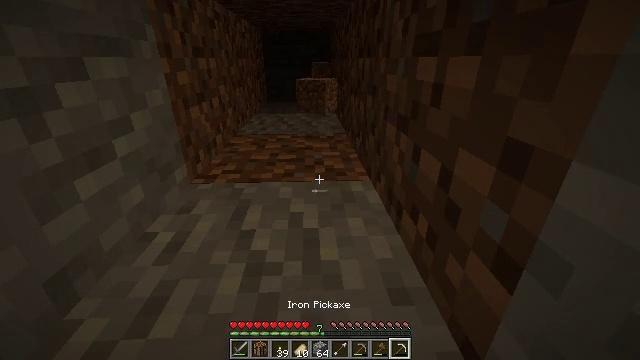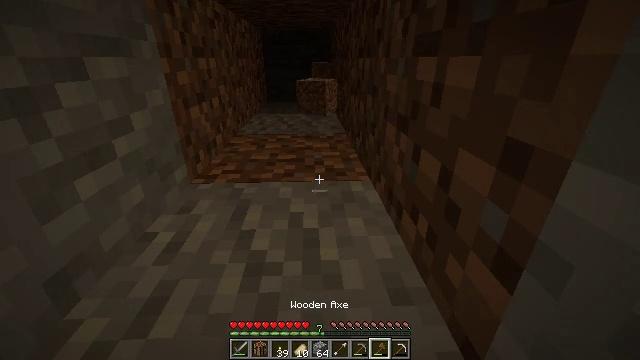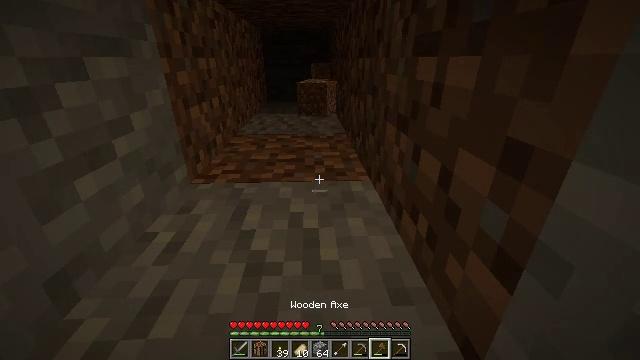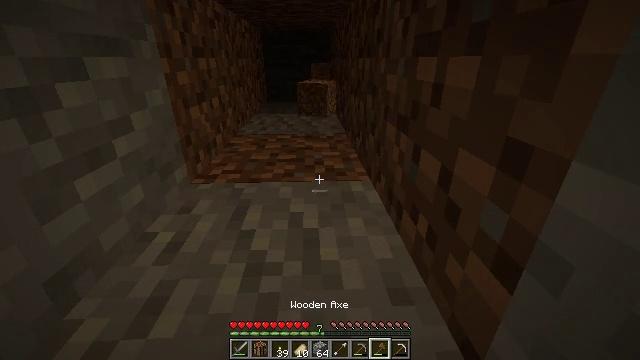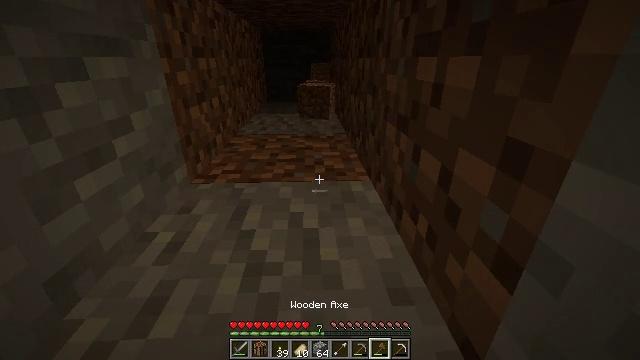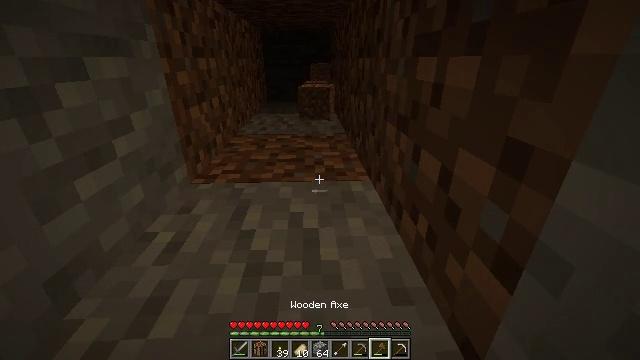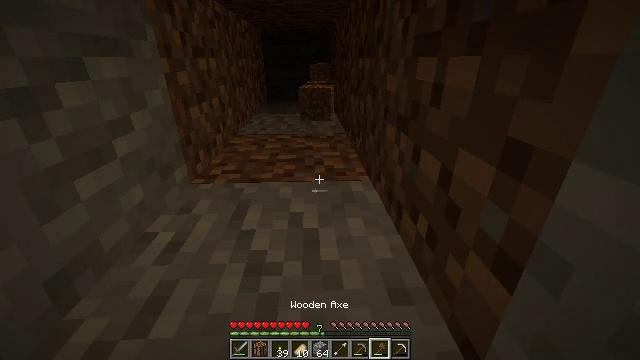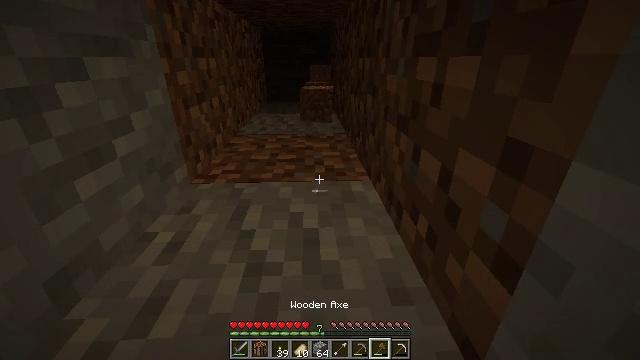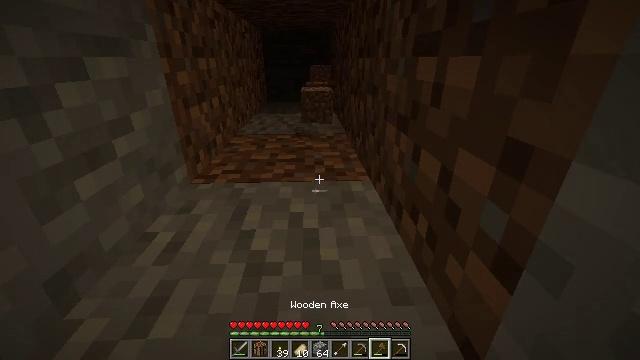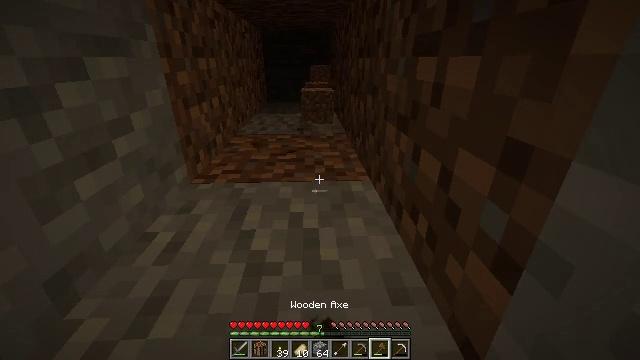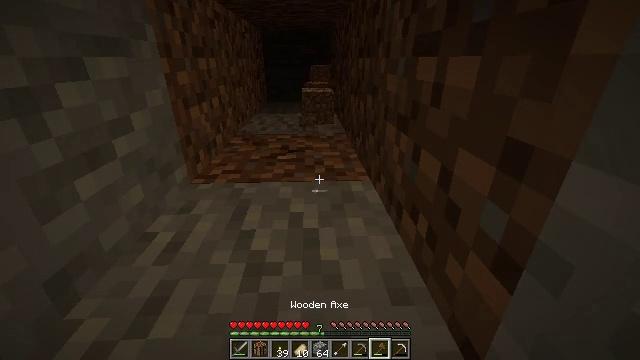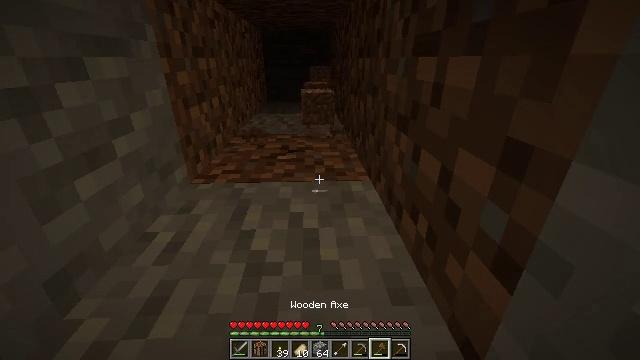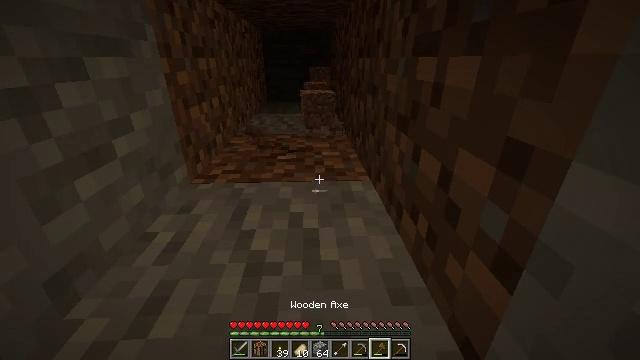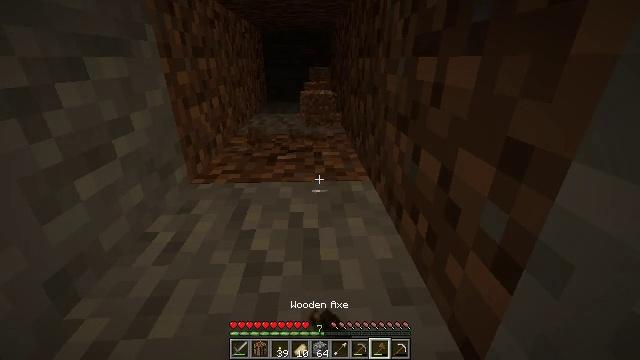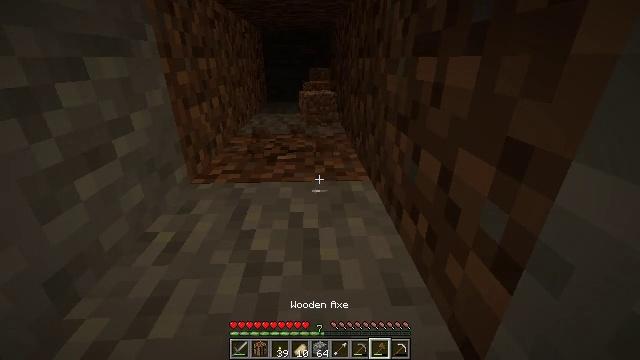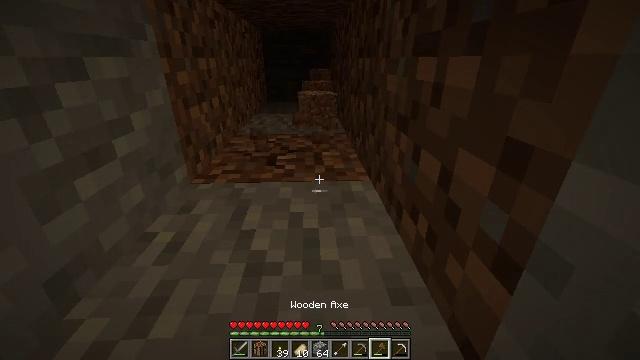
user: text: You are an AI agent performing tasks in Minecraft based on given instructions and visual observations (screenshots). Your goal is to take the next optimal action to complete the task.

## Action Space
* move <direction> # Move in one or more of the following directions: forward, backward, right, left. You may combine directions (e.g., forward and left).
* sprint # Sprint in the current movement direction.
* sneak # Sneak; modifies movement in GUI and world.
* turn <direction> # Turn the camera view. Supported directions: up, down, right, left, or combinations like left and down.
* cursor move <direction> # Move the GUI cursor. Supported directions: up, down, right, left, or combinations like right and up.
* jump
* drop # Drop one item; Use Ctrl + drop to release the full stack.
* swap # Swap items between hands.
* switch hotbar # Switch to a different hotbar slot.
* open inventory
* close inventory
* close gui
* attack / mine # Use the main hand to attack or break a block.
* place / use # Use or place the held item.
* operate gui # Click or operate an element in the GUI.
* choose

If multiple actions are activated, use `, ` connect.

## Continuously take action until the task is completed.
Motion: motion action
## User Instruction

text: Mine dirt from the ground.
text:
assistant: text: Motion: no_op
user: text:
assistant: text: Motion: no_op
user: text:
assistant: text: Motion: no_op
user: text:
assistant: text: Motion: no_op
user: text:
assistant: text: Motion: no_op
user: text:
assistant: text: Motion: no_op
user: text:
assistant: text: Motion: no_op
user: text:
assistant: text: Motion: attack / mine
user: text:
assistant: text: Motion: attack / mine
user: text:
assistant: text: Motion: attack / mine
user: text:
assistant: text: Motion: attack / mine
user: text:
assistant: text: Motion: attack / mine
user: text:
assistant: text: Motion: attack / mine
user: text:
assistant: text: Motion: attack / mine
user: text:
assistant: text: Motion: attack / mine
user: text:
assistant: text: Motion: attack / mine
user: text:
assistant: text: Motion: attack / mine
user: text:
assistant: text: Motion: attack / mine
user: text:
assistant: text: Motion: attack / mine
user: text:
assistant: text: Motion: attack / mine
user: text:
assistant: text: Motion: attack / mine
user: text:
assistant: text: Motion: attack / mine
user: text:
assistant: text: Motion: attack / mine
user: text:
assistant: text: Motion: attack / mine
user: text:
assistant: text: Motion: attack / mine
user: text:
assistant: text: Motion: attack / mine
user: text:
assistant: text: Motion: attack / mine